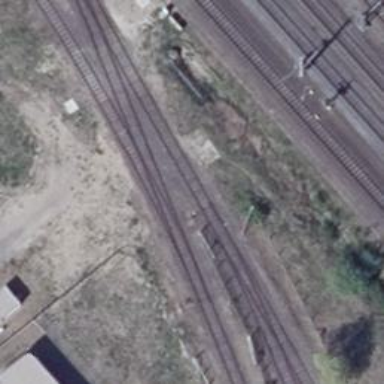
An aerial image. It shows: Signal on the railway track.